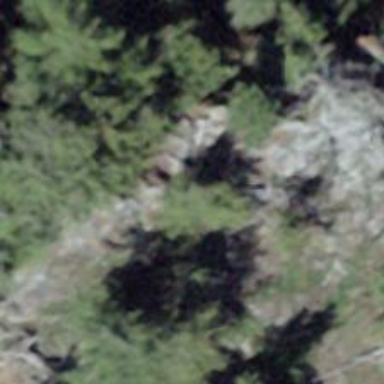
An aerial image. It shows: Natural cliff.